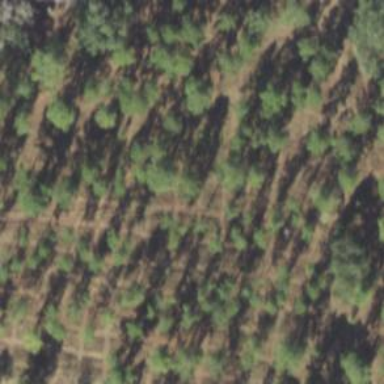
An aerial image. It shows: Forest area predominantly covered with needle-leaved trees.